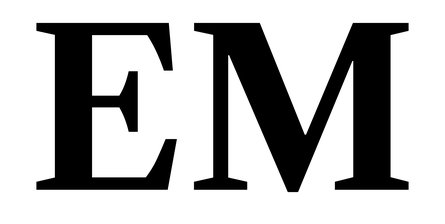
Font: LibreCaslonText_Bold